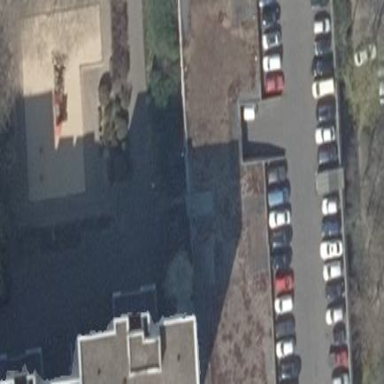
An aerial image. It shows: Multi-storey parking building.